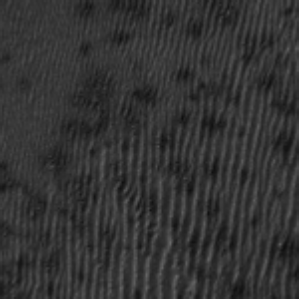
Label: frost